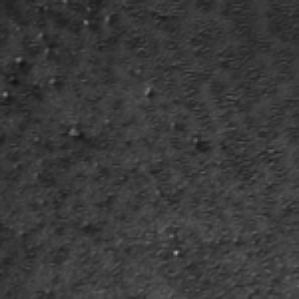
Label: frost